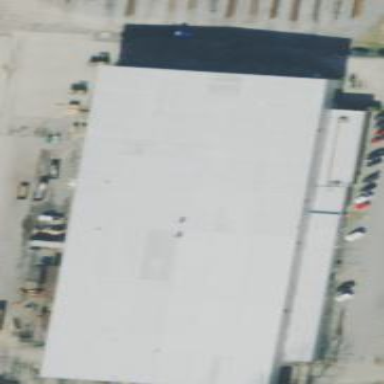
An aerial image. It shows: Industrial building.